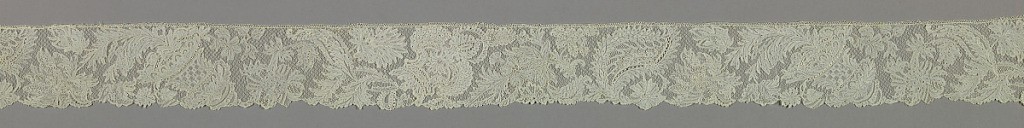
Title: Border
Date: early 18th century
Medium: linen Technique: needle lace
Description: Border in a design of asymmetric floral and foliated sprays rising from urn-shaped forms in an inverted repeat pattern.